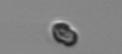
Label: Heterocapsa_rotundata